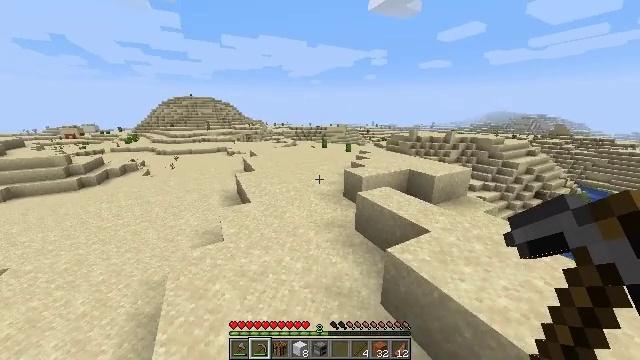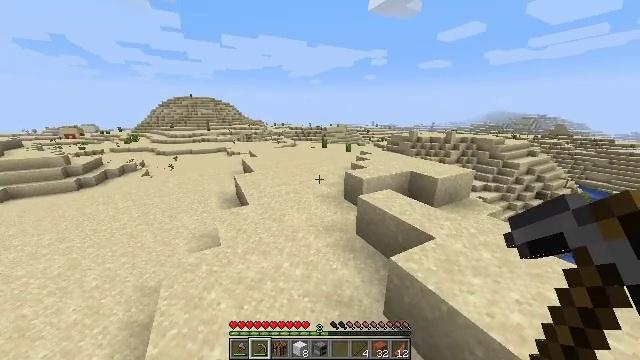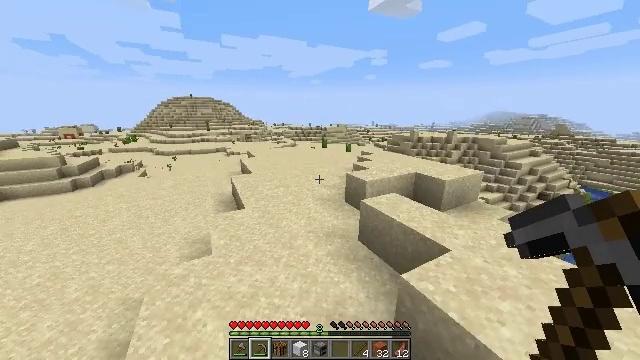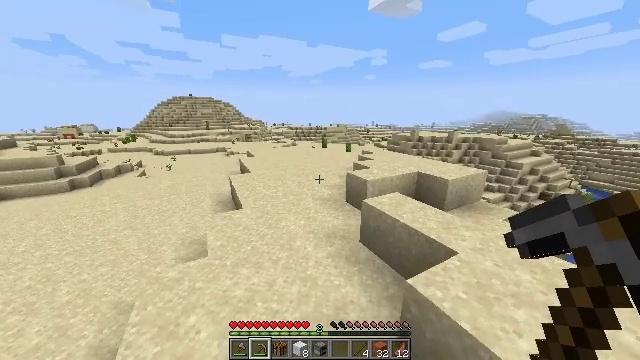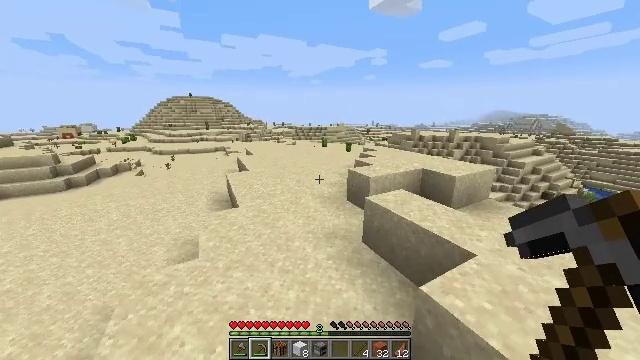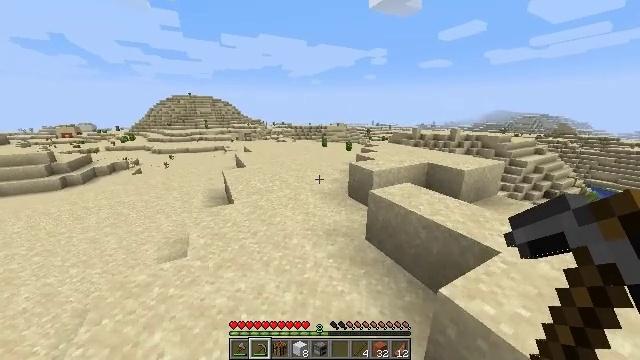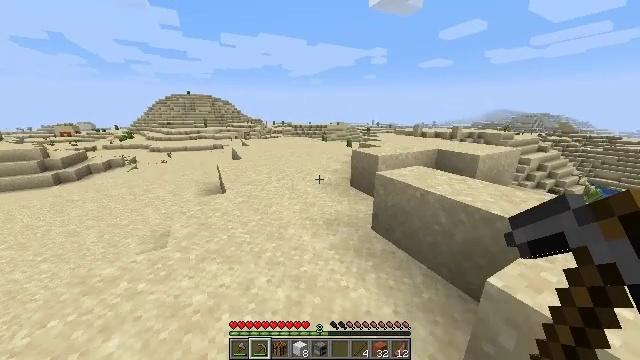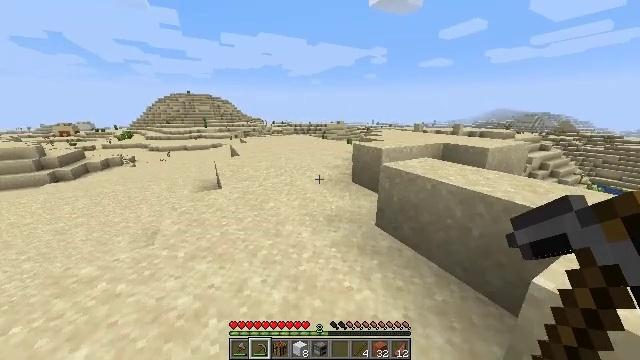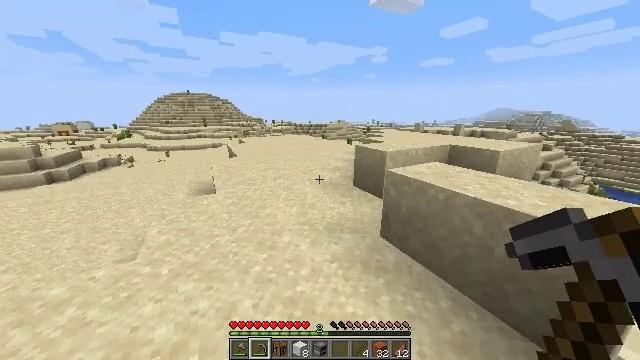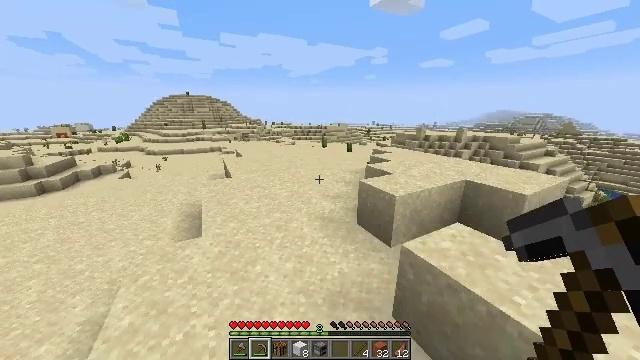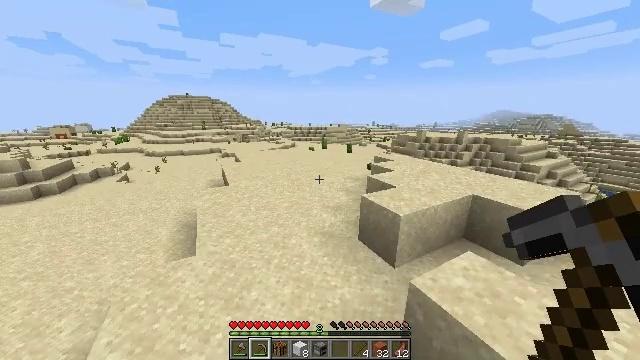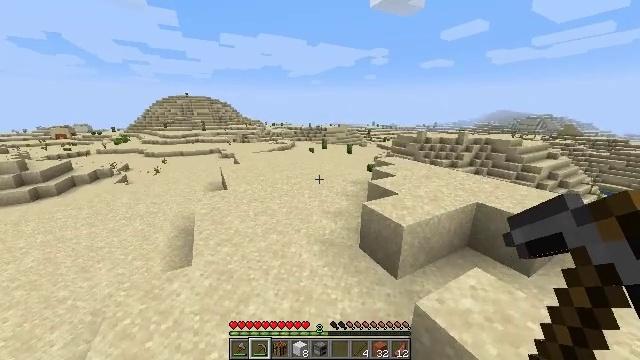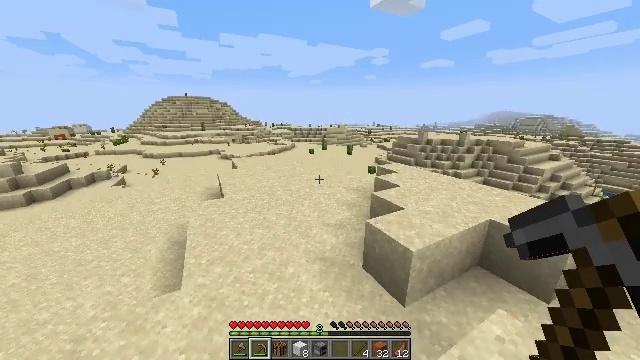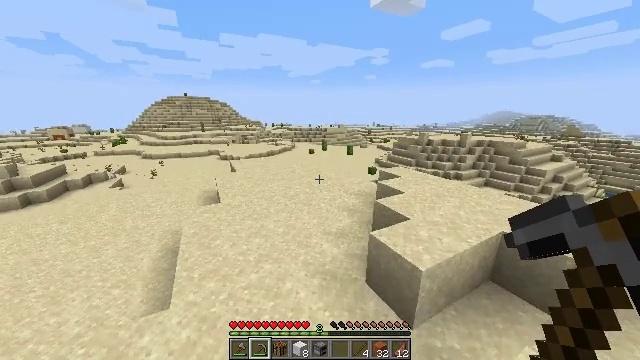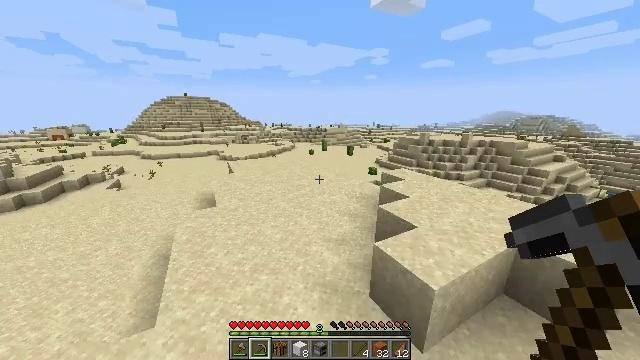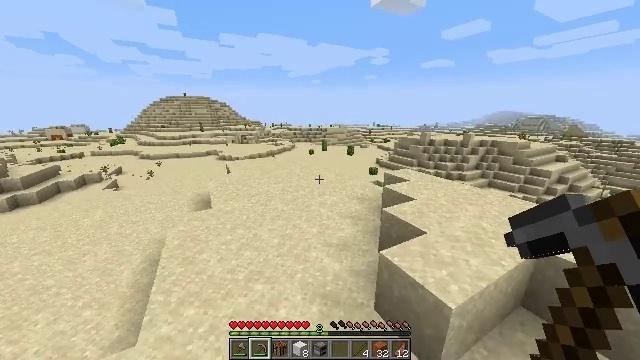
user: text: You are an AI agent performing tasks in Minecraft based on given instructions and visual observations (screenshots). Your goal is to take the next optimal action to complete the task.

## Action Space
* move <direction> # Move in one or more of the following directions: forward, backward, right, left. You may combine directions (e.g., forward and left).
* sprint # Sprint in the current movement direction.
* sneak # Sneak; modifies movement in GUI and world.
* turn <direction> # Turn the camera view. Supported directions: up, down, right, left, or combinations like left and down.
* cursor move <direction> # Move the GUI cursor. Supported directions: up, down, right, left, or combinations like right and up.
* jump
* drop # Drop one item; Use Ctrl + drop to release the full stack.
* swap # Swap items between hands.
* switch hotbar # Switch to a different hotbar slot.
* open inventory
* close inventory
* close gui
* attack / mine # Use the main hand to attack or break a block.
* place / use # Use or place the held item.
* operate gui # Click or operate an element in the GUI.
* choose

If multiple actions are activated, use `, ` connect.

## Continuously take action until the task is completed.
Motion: motion action
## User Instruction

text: Break the dead bush for sticks.
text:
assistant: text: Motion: move forward, sprint, jump
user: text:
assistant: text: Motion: move forward, sprint, jump
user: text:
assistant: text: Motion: move forward, sprint, jump
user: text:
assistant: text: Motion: move forward, sprint, jump
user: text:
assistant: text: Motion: move forward, sprint, jump
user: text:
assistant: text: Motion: move forward, sprint, jump
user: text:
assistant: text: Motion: move forward, sprint, jump
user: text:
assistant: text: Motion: move forward, sprint, jump
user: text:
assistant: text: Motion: move forward, sprint, jump
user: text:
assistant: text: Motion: move forward, sprint, jump
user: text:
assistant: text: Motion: move forward, sprint, jump
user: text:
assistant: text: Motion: move forward, sprint, jump
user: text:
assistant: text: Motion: move forward, sprint, jump
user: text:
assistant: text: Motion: move forward, sprint, jump
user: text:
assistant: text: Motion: move forward, sprint
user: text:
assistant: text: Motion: move forward, sprint
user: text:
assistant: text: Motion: move forward, sprint
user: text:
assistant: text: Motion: move forward, sprint, turn left
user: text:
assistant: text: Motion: move forward, sprint, turn left
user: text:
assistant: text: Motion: move forward, sprint, turn left
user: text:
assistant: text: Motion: move forward, sprint
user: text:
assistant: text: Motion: move forward, sprint
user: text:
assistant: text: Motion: move forward, sprint, jump
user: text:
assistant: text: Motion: move forward, sprint, jump
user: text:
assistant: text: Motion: move forward, sprint, jump
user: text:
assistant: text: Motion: move forward, sprint, jump
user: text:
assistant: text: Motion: move forward, sprint, jump
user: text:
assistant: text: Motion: move forward, sprint, jump
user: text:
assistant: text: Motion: move forward, sprint, jump
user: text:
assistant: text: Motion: move forward, sprint, jump